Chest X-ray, AP view. Patient: 54 years old, sex F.
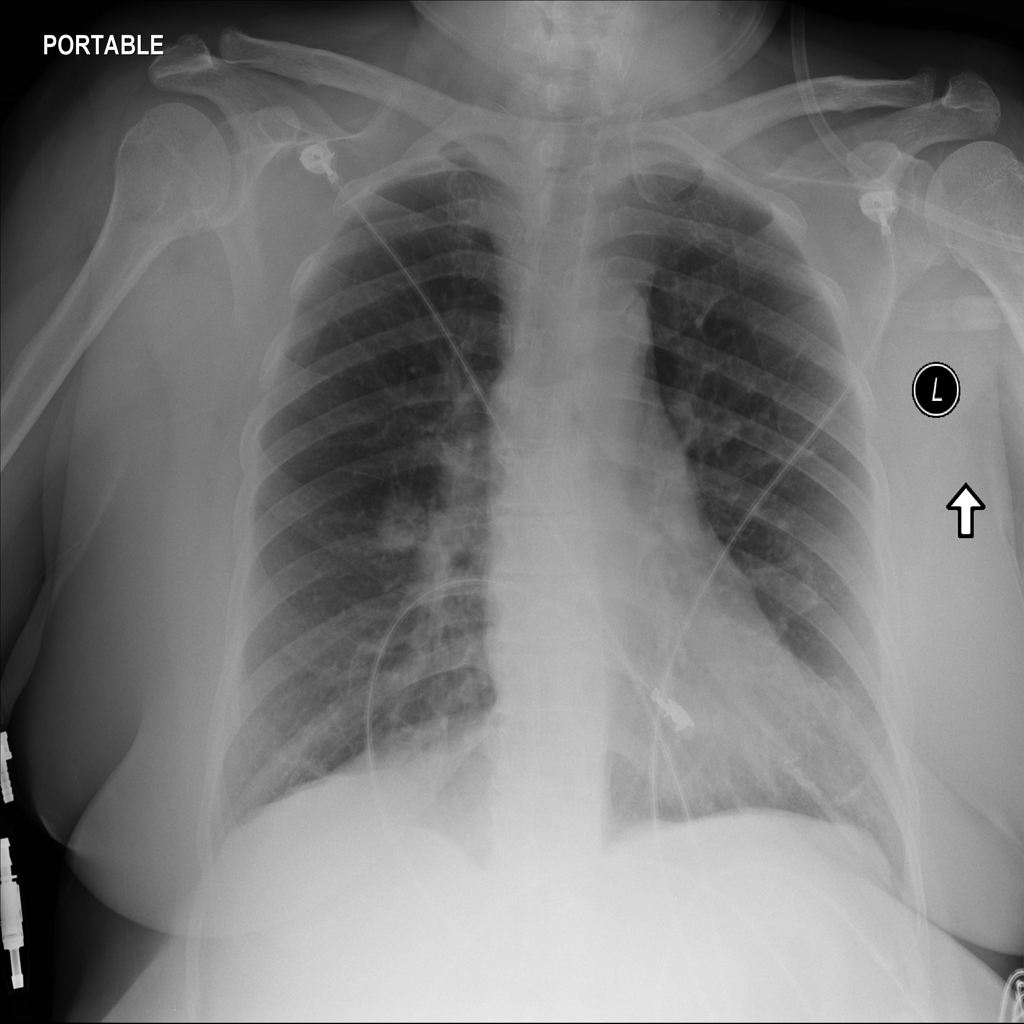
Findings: No Finding